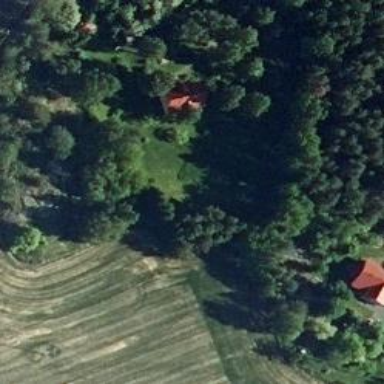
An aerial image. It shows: Farm.